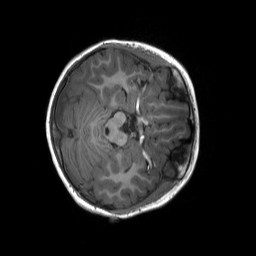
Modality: T1w
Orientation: axial
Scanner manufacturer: siemens
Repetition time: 2.3 s
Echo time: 0.00229 s